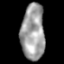
Tissue: lung
Cell type: Endothelial cells
Senescence score: 0.1576
Nuclear area (px): 1290
Mean DAPI intensity: 158.447